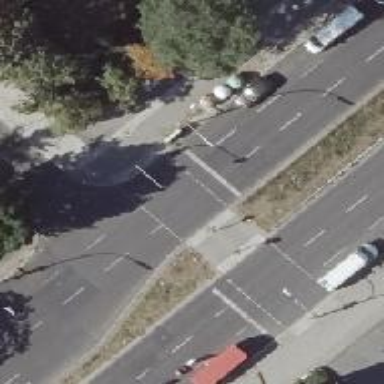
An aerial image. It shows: Asphalt footway with marked crossing equipped with traffic signals.